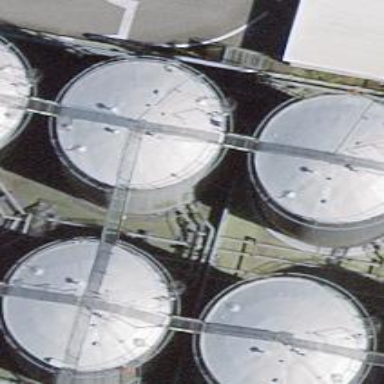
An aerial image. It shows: Industrial building with storage tank.